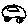
Label: car